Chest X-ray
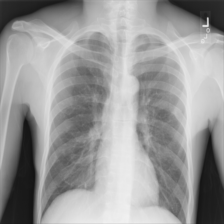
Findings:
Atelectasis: negative
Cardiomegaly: negative
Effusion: negative
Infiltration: negative
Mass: negative
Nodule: negative
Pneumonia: negative
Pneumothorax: negative
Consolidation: negative
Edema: negative
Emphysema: negative
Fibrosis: negative
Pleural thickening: negative
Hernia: negative